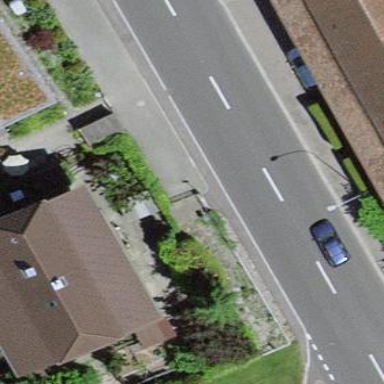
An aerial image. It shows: Residential building.